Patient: sex M, age 60
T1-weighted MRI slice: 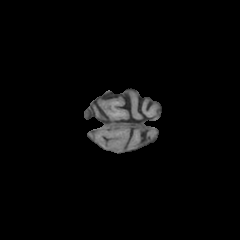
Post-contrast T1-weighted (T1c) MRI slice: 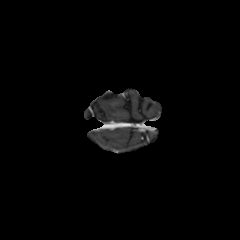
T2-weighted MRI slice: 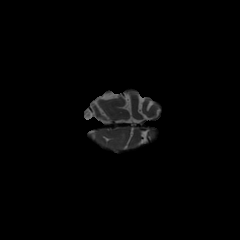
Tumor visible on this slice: yes
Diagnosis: Glioblastoma, IDH-wildtype
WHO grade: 4